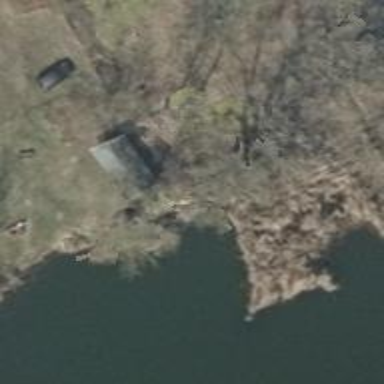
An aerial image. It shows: Picnic shelter is present at the location.